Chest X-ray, AP view. Patient: 63 years old, sex M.
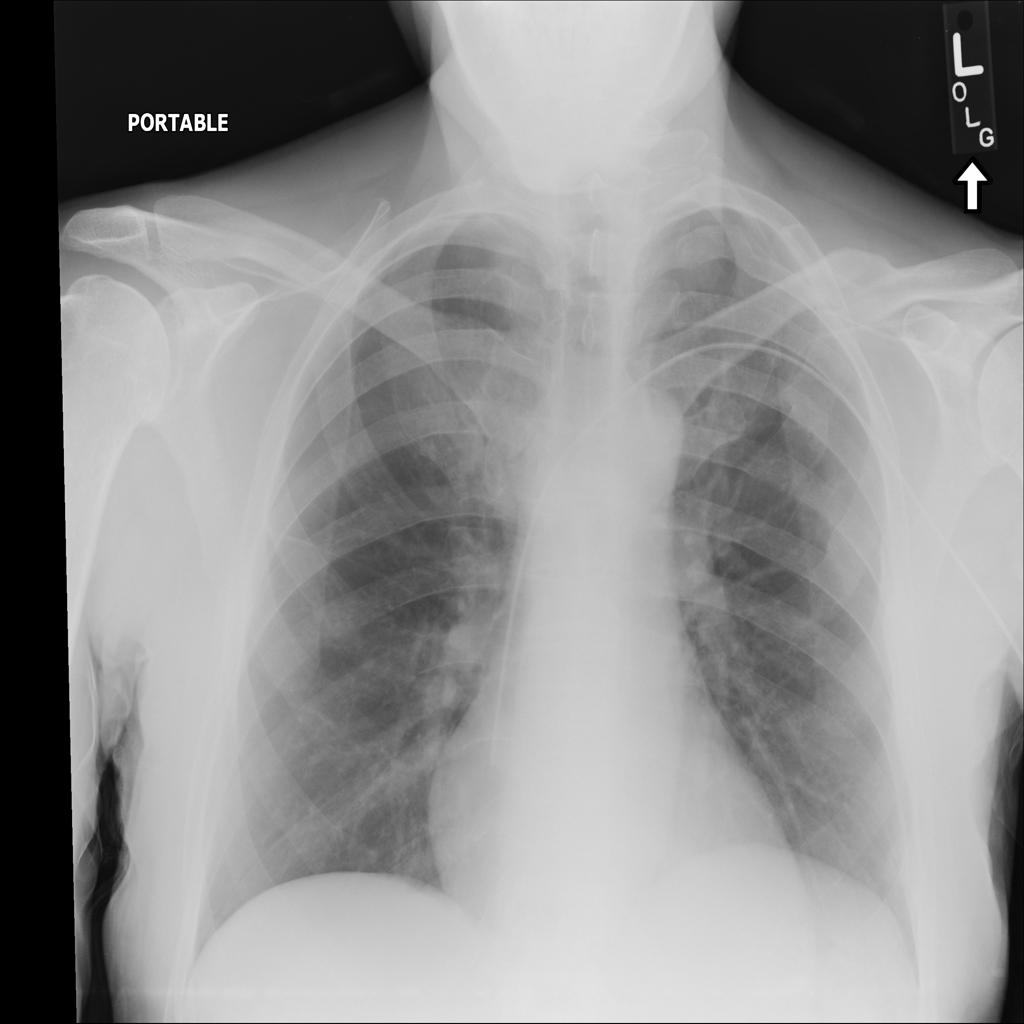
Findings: No Finding